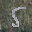
Label: 5